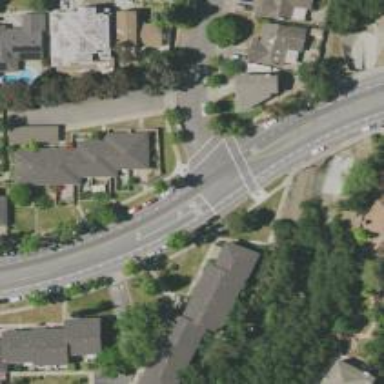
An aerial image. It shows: Crossing on footway.